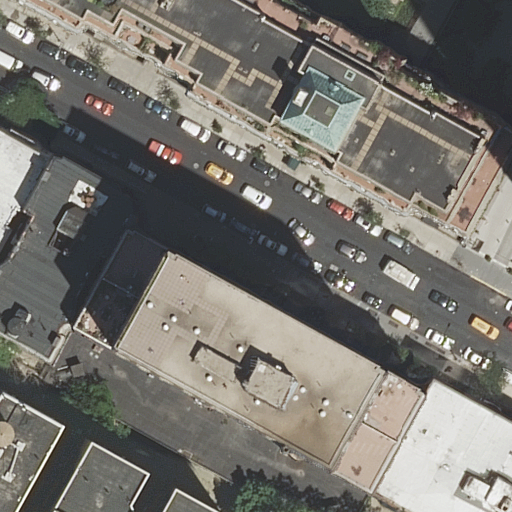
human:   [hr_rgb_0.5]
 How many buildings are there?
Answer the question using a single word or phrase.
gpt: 7

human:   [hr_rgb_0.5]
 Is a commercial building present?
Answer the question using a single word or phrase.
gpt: no

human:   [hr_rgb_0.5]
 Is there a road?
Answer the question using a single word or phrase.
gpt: yes

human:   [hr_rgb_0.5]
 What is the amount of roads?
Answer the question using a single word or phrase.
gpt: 2

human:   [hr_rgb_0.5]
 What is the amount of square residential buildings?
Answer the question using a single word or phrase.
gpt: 0

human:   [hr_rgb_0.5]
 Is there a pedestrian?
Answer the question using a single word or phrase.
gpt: yes

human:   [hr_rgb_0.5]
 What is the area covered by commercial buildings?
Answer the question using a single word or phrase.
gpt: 0m2

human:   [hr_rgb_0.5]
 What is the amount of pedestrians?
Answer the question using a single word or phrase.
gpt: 1

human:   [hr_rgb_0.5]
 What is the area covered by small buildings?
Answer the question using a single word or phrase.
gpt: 83m2

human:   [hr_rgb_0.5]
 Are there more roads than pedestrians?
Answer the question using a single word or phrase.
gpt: yes

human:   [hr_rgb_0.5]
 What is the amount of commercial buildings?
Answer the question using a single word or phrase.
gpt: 0

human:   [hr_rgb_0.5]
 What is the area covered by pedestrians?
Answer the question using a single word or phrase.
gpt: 76m2

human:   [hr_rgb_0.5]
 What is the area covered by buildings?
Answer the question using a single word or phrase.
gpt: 3000m2

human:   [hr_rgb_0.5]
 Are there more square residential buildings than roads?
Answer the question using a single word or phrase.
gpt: no

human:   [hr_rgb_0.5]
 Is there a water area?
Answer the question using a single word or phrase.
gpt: no

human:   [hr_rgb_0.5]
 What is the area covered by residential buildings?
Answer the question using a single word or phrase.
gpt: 3000m2

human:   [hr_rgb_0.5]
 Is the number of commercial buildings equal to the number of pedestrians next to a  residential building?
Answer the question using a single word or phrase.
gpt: no

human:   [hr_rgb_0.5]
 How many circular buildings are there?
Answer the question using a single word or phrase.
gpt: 0

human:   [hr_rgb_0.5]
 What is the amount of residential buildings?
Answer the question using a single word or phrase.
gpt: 7

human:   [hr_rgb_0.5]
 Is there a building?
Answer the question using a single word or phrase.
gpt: yes

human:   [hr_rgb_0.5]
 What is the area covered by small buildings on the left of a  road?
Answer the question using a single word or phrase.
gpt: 83m2

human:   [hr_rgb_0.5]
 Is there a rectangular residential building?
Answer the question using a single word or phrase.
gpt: yes

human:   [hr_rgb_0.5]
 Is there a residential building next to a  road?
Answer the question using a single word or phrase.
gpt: yes

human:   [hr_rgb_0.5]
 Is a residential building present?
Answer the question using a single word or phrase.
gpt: yes

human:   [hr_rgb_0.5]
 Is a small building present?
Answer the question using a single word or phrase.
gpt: yes

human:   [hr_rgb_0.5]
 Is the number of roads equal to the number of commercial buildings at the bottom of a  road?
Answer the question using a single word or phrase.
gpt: no

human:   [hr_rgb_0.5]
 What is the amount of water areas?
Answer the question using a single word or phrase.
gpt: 0

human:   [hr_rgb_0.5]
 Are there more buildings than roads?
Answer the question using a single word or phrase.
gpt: yes

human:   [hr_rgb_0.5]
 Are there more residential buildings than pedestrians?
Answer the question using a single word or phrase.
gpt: yes

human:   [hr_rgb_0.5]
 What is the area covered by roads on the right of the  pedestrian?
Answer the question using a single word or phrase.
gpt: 0m2

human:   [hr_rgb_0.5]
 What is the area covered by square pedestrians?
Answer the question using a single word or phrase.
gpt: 0m2

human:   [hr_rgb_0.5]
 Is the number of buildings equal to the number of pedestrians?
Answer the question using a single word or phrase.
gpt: no

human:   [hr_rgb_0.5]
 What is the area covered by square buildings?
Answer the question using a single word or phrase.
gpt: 0m2

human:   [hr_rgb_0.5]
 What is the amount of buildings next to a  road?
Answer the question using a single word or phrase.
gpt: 7

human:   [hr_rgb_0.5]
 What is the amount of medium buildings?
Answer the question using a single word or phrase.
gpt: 2

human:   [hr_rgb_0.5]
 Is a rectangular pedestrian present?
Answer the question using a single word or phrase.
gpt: yes

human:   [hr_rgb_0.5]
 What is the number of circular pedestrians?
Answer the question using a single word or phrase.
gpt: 0

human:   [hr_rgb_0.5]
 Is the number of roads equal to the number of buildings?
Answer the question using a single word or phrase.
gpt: no

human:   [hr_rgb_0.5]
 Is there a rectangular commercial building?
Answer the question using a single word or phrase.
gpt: no

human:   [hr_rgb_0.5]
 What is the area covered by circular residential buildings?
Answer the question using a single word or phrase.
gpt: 0m2

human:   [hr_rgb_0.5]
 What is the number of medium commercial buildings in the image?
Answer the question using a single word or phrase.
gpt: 0

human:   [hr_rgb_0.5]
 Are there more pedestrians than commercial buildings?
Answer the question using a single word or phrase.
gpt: yes

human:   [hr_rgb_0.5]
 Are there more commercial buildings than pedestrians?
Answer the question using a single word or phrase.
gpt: no

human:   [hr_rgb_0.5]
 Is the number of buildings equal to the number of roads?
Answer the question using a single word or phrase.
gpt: no

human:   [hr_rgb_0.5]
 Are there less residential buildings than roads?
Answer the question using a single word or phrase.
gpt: no

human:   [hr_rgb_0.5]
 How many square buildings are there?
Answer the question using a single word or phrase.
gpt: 0

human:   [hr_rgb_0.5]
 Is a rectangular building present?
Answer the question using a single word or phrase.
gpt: yes

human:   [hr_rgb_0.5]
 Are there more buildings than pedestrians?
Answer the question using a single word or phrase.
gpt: yes

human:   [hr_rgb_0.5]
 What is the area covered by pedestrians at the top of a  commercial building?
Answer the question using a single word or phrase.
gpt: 0m2

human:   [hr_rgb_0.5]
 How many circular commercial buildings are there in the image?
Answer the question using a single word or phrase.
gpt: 0

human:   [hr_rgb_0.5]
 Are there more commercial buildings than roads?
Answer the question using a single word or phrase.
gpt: no

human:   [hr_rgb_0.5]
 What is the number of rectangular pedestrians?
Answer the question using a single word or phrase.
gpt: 1

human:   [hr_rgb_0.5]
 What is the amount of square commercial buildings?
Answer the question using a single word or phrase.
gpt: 0

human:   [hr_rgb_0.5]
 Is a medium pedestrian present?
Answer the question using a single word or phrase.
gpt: no

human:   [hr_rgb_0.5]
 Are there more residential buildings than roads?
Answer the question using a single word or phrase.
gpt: yes

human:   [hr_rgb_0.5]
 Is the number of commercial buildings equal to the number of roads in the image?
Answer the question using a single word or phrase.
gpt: no

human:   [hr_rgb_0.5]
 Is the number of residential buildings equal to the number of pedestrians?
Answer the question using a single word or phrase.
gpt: no

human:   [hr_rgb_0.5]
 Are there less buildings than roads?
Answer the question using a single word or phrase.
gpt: no

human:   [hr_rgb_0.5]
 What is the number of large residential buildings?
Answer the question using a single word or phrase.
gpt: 3

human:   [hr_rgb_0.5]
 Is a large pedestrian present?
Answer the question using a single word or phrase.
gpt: no

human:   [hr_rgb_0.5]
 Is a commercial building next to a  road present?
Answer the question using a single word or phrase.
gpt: no

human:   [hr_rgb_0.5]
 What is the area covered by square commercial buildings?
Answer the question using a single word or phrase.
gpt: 0m2

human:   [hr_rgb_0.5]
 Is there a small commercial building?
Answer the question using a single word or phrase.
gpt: no

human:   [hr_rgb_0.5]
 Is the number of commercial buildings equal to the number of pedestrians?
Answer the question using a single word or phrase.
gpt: no